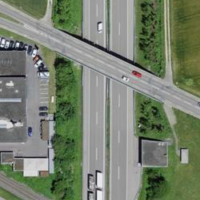
EUNIS habitat code: 57
Species observed at this site:
Neottia nidus-avis